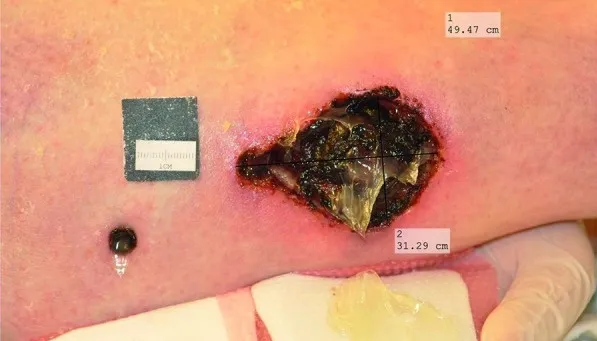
Necrotic lesion on right lower extremity.
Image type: medical_photograph (skin_photograph)